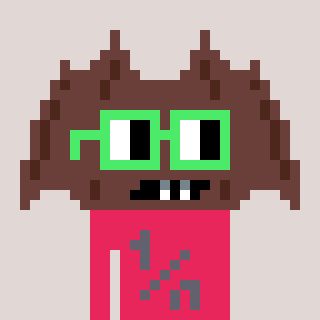
a pixel art character with square light green glasses, a bat-shaped head and a redpinkish-colored body on a warm background